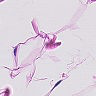
Metastatic tissue present: no